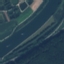
Land use / land cover: River